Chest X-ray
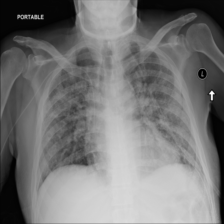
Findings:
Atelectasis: negative
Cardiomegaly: negative
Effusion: negative
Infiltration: positive
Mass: negative
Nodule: negative
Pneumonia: negative
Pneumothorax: negative
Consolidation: negative
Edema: negative
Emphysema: negative
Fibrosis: negative
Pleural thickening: negative
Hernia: negative